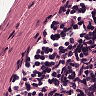
Metastatic tissue present: no